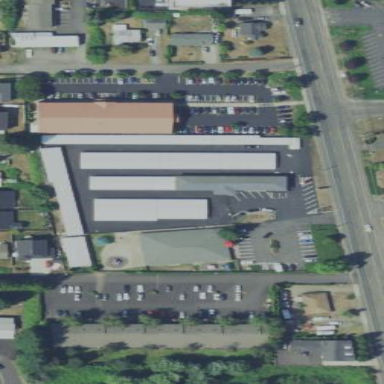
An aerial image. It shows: Commercial area with storage rental shop.